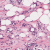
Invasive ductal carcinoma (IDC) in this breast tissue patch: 1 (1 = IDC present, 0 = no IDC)